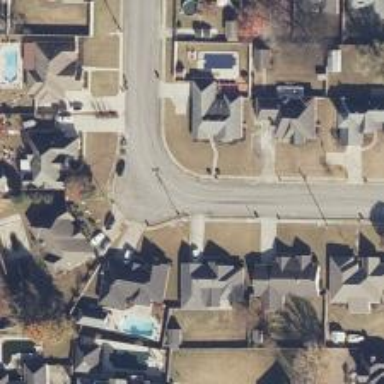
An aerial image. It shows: Residential road.